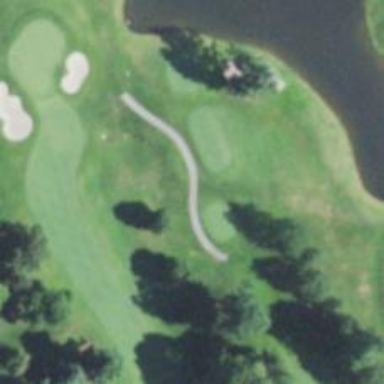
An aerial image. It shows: Service road used as golf cart path.